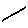
Label: line